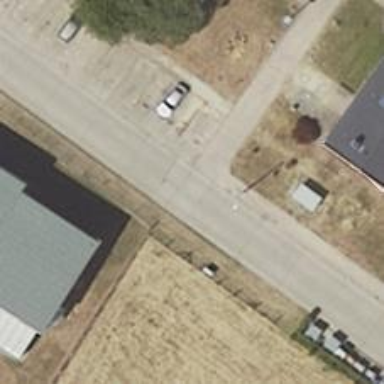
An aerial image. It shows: Alleyway designated as service road.